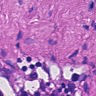
Metastatic tissue present: no